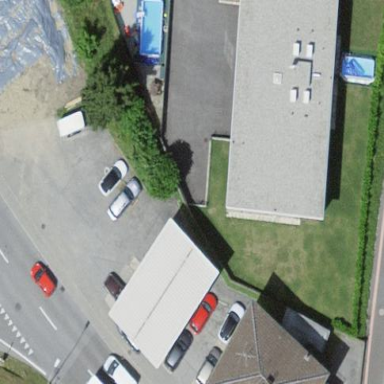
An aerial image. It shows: View of roof of building.